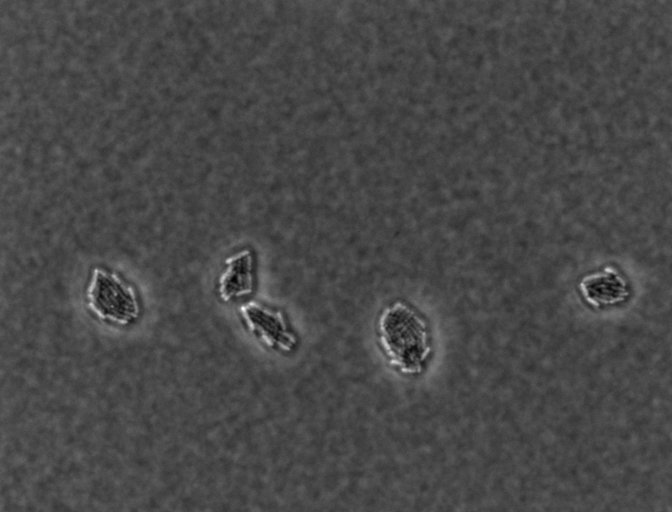
Escherichia coli 1612